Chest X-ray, PA view. Patient: 5 years old, sex F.
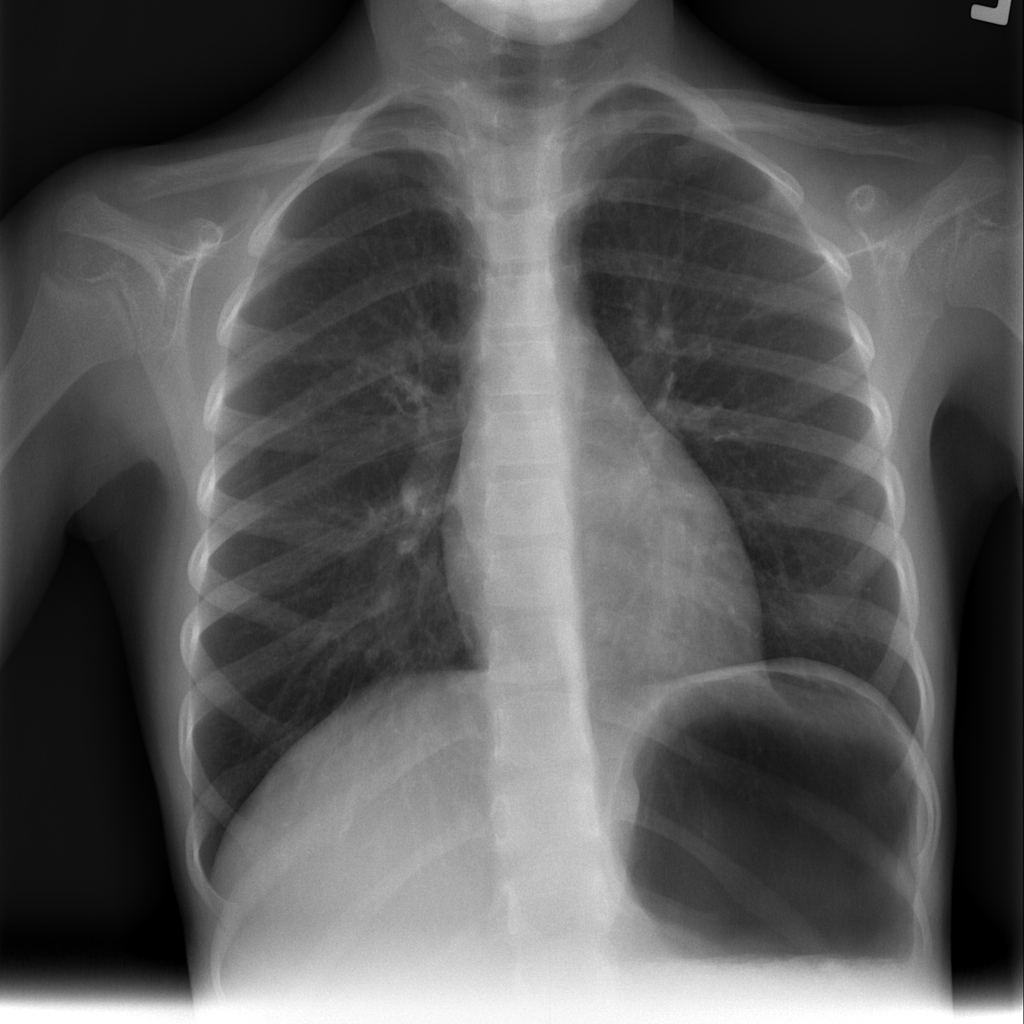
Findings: No Finding